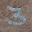
Label: 3